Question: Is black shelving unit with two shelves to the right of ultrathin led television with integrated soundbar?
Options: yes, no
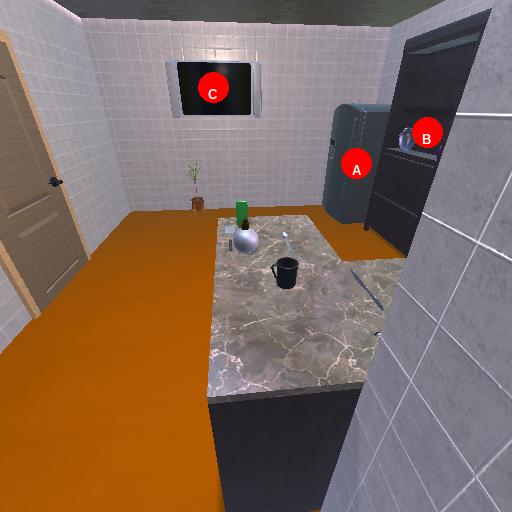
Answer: yes